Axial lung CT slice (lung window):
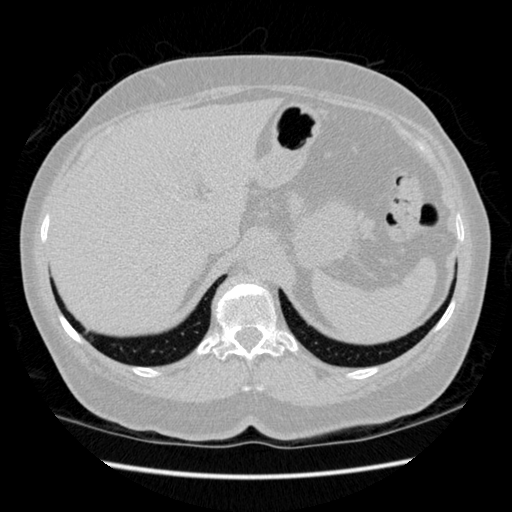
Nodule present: no